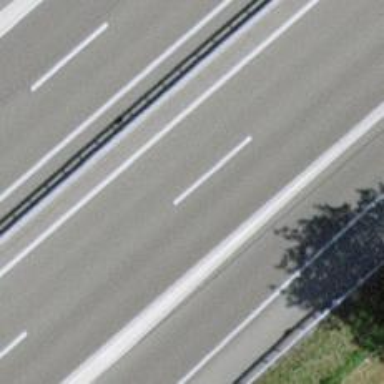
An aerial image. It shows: Asphalt motorway.